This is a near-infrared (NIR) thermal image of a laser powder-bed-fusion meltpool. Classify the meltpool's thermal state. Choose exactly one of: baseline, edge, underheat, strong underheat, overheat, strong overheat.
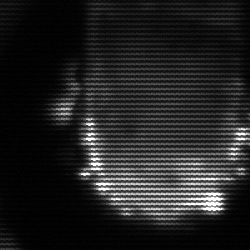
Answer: baseline